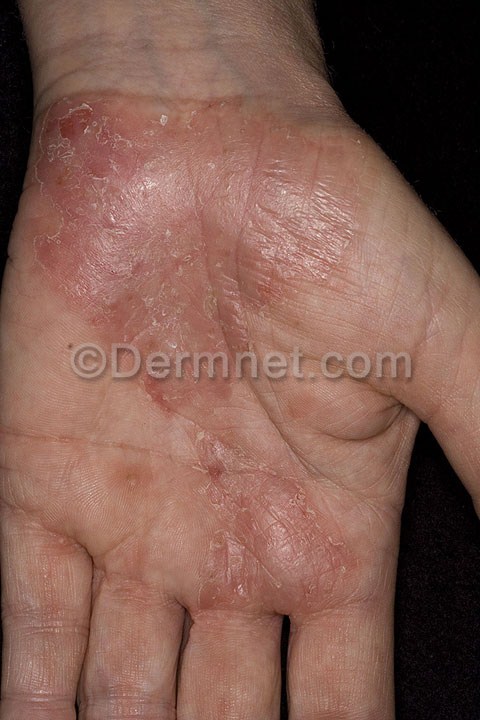
Disease: Eczema Photos